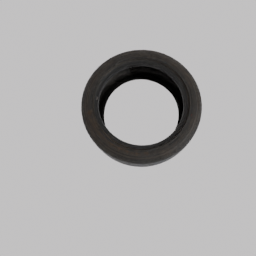
Label: mechanical